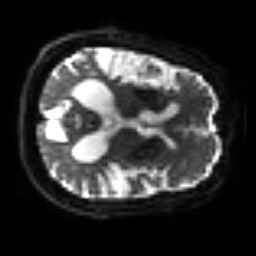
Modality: sbref
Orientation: axial
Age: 69
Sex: male
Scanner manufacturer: siemens
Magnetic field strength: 3 T
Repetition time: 3.2 s
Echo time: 0.081 s